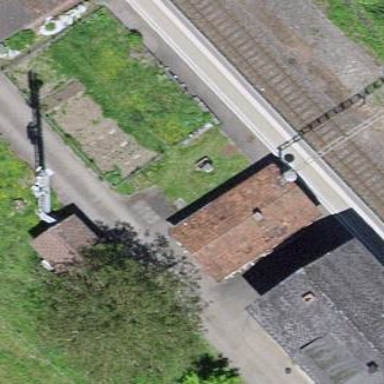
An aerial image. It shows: Gabled building.